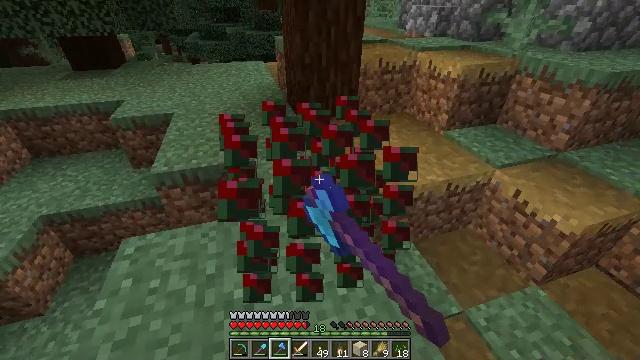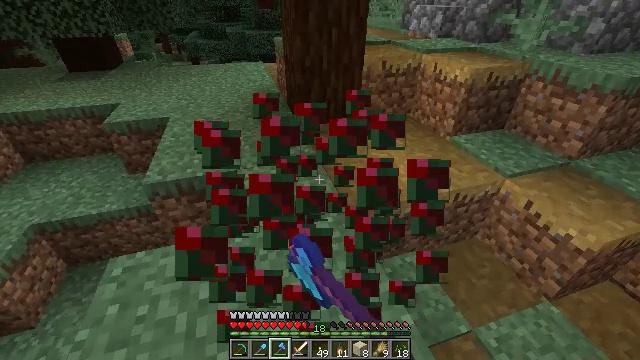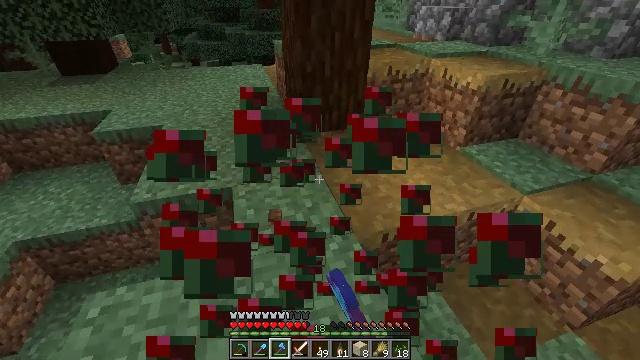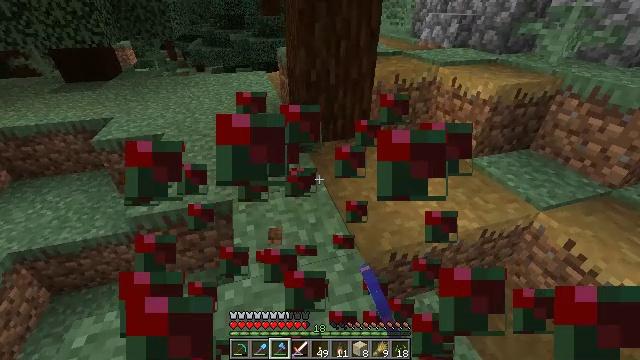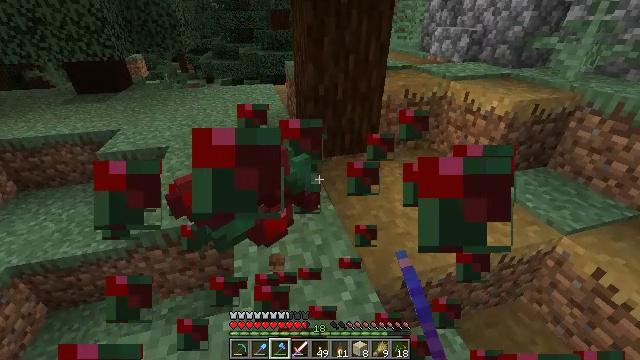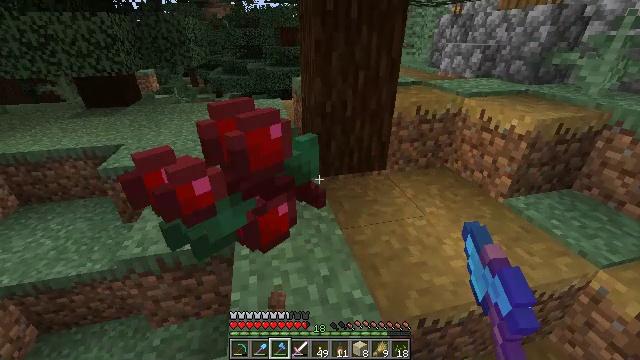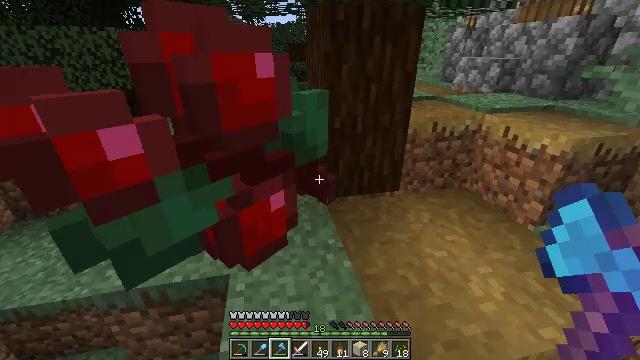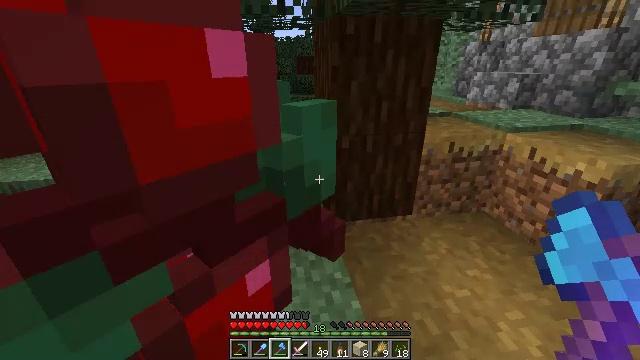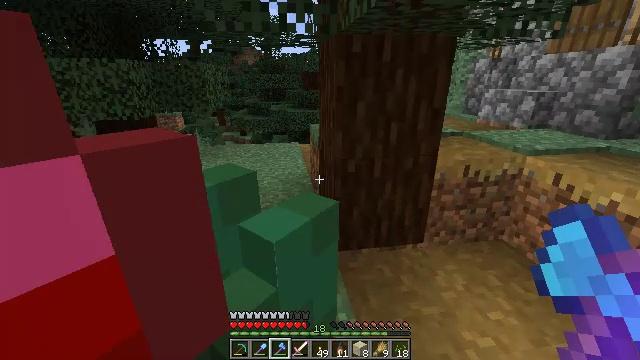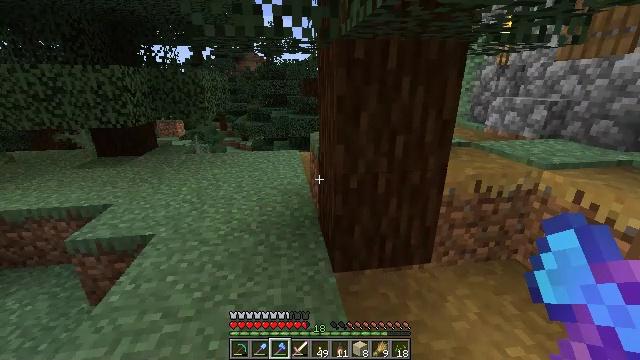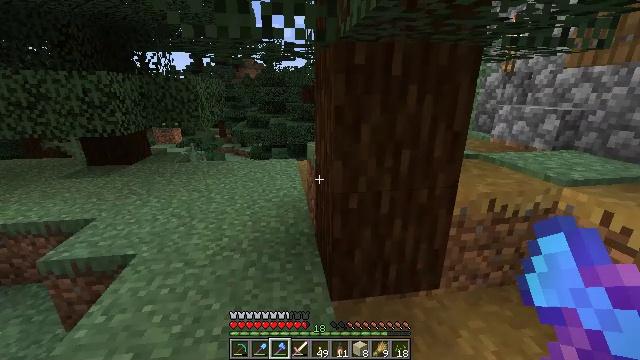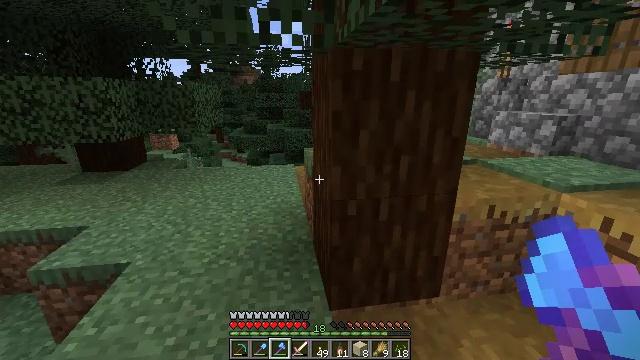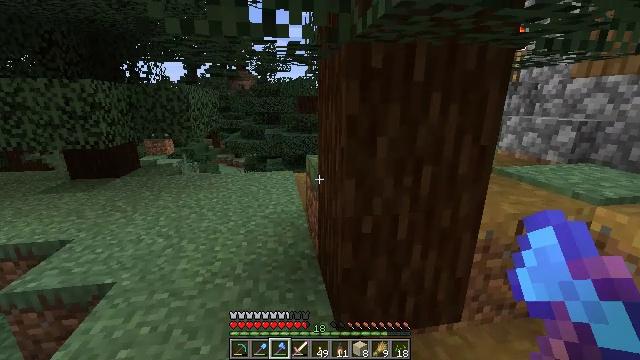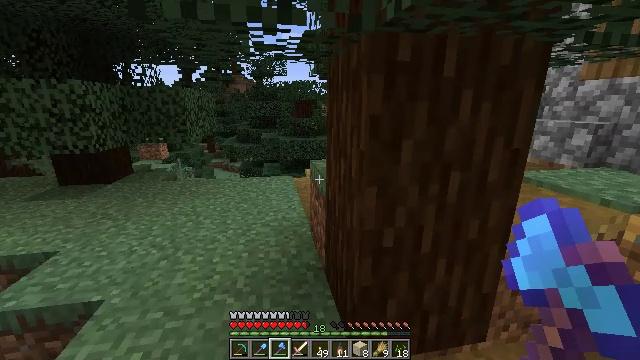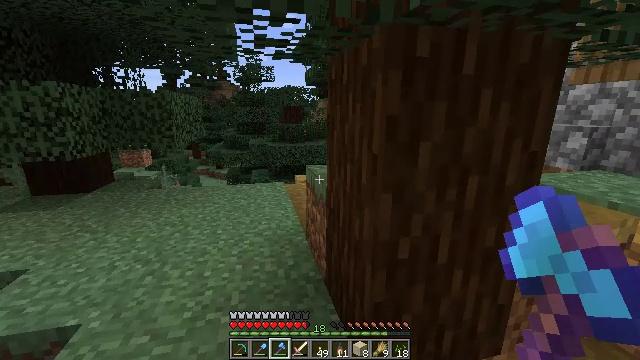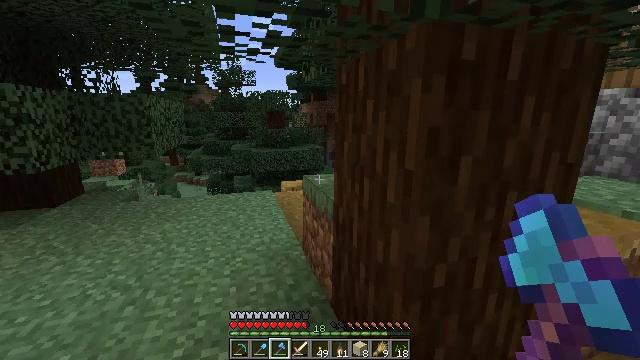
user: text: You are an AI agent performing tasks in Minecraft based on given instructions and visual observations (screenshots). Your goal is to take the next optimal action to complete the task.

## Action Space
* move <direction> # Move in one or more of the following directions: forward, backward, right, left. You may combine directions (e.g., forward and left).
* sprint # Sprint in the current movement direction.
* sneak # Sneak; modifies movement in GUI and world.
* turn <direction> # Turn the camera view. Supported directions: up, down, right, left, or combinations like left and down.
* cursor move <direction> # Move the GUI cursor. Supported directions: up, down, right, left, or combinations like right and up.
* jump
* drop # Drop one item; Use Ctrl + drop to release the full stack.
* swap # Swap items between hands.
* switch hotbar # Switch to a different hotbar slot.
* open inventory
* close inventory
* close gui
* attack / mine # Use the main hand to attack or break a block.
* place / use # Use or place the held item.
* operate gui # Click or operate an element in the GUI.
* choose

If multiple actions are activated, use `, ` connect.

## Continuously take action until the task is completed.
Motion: motion action
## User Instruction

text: Harvest sweet berries by mining the bush.
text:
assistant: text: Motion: move forward, attack / mine
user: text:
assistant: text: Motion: move forward
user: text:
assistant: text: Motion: move forward, turn up
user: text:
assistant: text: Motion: move forward, turn left and up
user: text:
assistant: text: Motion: move forward, turn left and up
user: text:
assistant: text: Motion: move forward, turn left and up
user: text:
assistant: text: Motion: move forward, turn left and up
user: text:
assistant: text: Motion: move forward, turn left and up
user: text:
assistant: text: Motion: move forward, turn up
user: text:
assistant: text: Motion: move forward, turn up
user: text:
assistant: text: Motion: move forward and move left, turn up
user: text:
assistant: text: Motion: move forward and move left
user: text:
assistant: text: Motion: move forward and move left, turn right
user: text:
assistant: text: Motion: move forward and move left, turn right and up
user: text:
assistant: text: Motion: move forward and move left, turn right and up
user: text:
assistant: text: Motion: move forward and move left, turn right
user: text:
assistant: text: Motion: move forward and move left, turn right
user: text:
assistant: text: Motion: move forward and move left, turn right
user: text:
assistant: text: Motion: move forward and move left, turn right and up
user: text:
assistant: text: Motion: move forward and move left, turn right and up
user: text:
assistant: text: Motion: move forward and move left, turn right and up
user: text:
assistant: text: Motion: move forward and move left, turn right and up
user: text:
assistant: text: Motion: move forward and move left, turn right and up
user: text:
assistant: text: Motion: move forward and move left, turn right and up
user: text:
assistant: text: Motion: move forward and move left, turn right and up
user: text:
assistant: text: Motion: move forward and move left, turn right
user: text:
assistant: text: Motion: move forward and move left, turn right
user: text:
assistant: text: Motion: move forward and move left, turn right
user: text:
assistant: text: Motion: move forward and move left, turn right
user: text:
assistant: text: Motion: move forward and move left, turn right